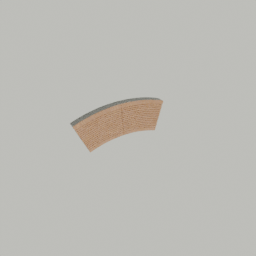
Label: furniture